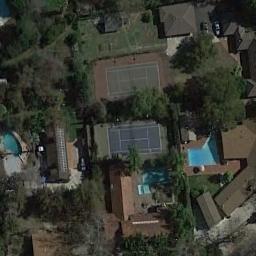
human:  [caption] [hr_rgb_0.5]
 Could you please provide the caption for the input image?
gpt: There are three tennis courts on the grass .

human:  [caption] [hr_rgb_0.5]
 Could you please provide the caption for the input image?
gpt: The tennis court is on the grass next to some buildings and trees .

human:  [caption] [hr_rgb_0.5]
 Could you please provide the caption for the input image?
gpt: Tennis court and swimming pool in the middle of a residential area surrounded by trees .

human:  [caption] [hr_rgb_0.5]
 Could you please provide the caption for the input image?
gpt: There are many different shapes and sizes of buildings next to the tennis courts .

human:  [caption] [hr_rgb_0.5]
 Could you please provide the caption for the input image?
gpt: There are many green trees and some buildings around the tennis court .